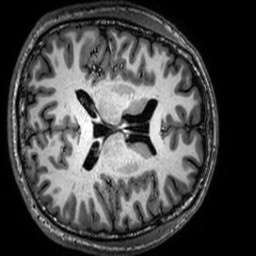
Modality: T1w
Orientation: axial